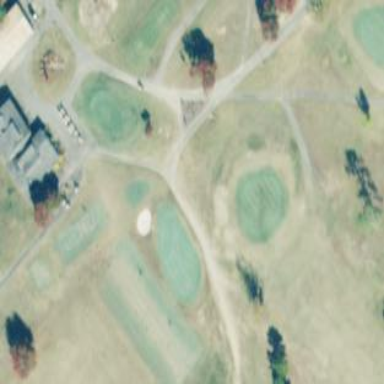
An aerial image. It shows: Golf tee.